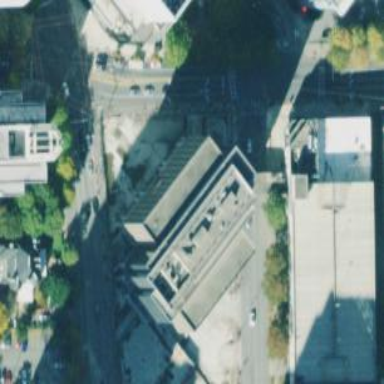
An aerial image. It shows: Office building with flat roof.